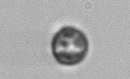
Label: Thalassiosira